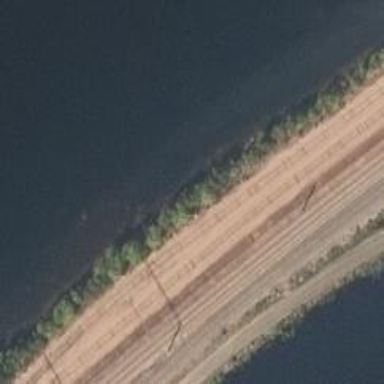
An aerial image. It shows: Rail siding with electrified contact lines for trains.